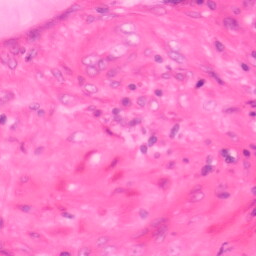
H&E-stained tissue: Colon